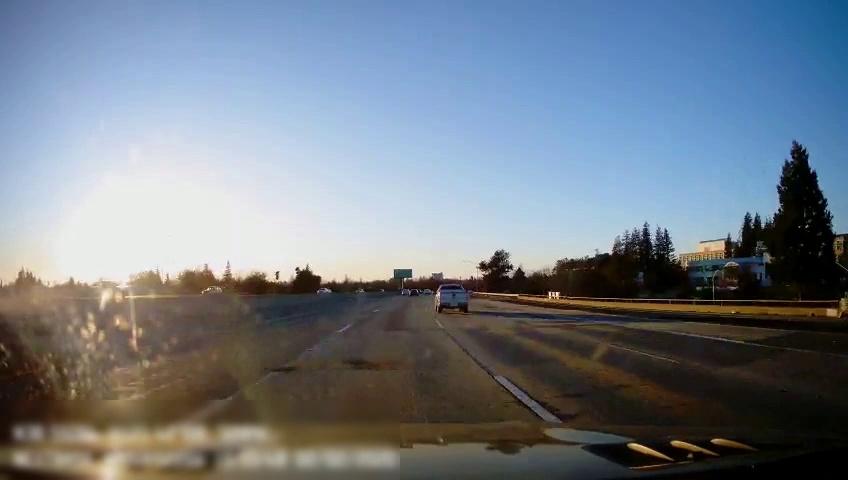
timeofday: Day
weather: Sunny
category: Drivable Space
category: Vehicles | Truck
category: Vehicles | Car
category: Vehicles | Car
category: Vehicles | Car
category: Vehicles | Car
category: Vehicles | Car
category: Lanes | Alternate Lane
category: Lanes | Alternate Lane
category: Lanes | Current Lane
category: Lanes | Current Lane
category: Lanes | Alternate Lane
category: Lanes | Alternate Lane
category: Traffic | Signs
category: Traffic | Lights